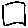
Label: square